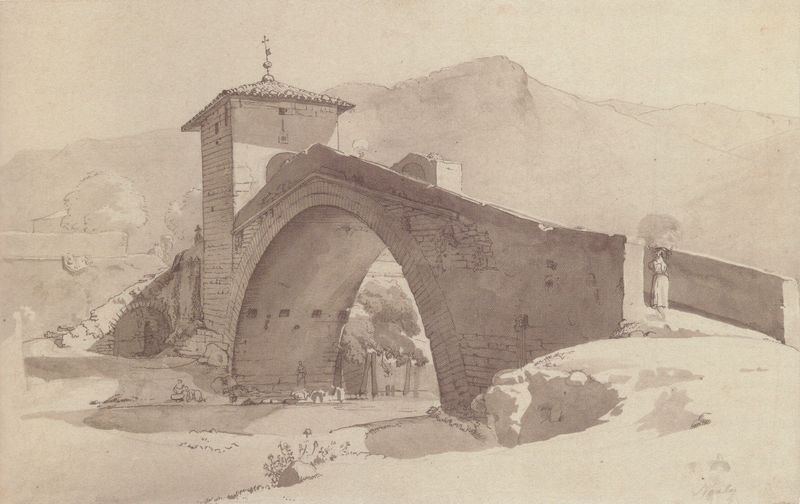
Titel: Der Ponte San Francesco bei Subiaco
Künstler: Friedrich Nerly
Standort: Hamburg
Institution: Kunsthalle
Schlagwörter: baum, berg, felsen, himmel, mann, schatten, wasser, weiß, wolken, aquarell, bäume, fluss, frauen, landschaft, menschen, ocker, stadt, ufer, braun, fenster, frau, grau, licht, männer, schwarz, skizze, zeichnung, dach, gras, haus, weg, beige, leute, architektur, mensch, spitze, stein, steine, signatur, bach, horizont, häuser, hügel, natur, brücke, gehen, gewässer, kirche, sonne, person, pflanze, pflanzen, tal, turm, löwenzahn, spanien, bogen, italien, studie, abhang, berge, gebirge, gipfel, klippen, dorf, mauer, ziegel, farbe, grafik, graphik, farblos, rundbogen, romantik, spitz, durchgang, hoch, tor, klippe, tusche, wasserfarben, kreuz, steinbrücke, kohle, pinsel, kohlezeichnung, stadttor, einfarbig, waser, lavierung, brück, überqueren, staffagefigur, brückenturm, blasser hintergrund, teufelsbrücke, brückenfenster, flu?, mostar